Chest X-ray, AP view. Patient: 61 years old, sex M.
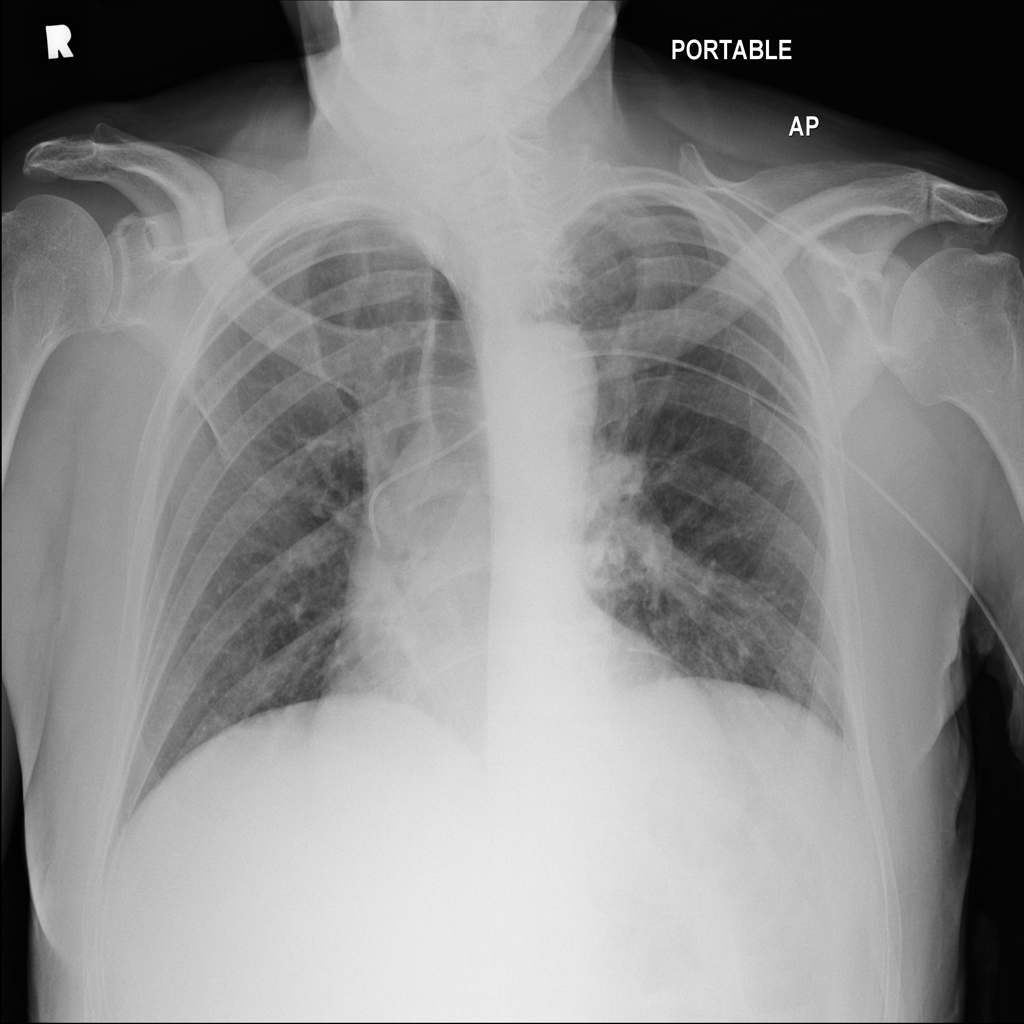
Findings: No Finding